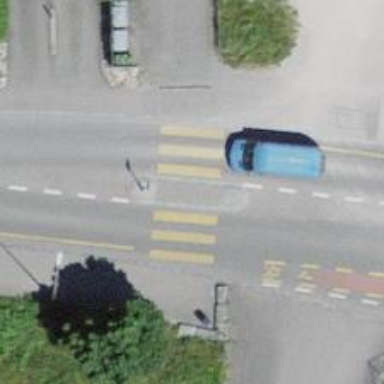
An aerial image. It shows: Marked zebra crossing with pedestrian island.